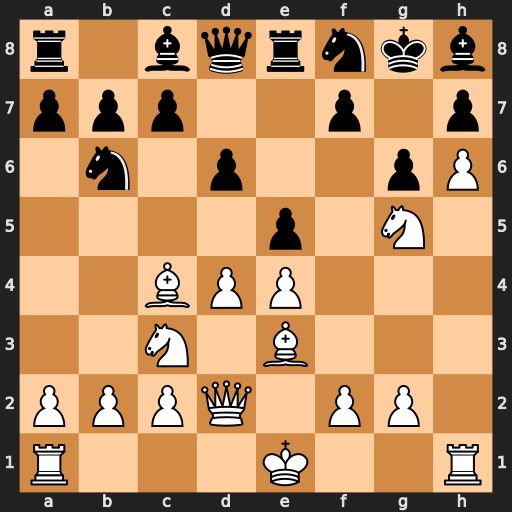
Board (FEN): r1bqrnkb/ppp2p1p/1n1p2pP/4p1N1/2BPP3/2N1B3/PPPQ1PP1/R3K2R
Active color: w
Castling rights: KQ
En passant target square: -
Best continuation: Bxf7#